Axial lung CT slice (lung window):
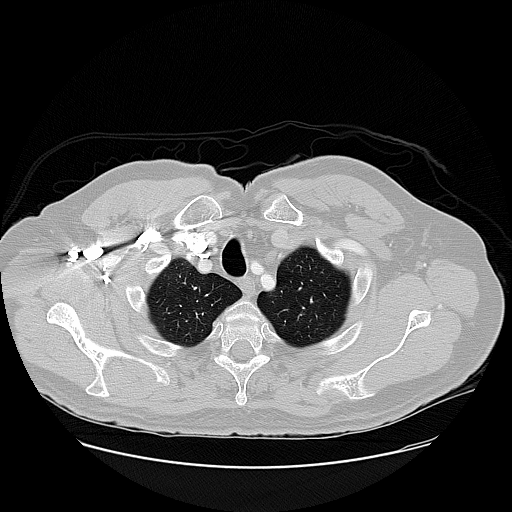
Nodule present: no